Field crop: maize
Growth stage: 1
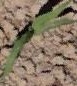
Species: maize